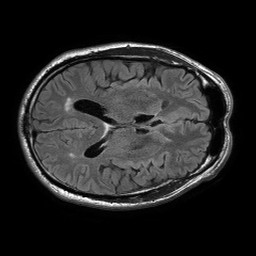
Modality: FLAIR
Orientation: axial
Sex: male
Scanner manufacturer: philips
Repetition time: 11 s
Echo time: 0.125 s